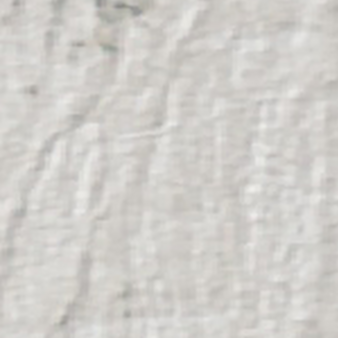
Label: other